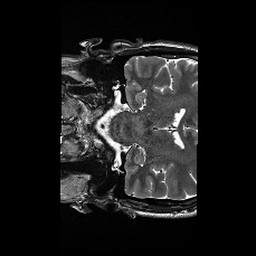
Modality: T2w
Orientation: coronal
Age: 36
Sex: male
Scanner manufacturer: siemens
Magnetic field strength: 3 T
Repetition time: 6.1 s
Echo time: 0.104 s